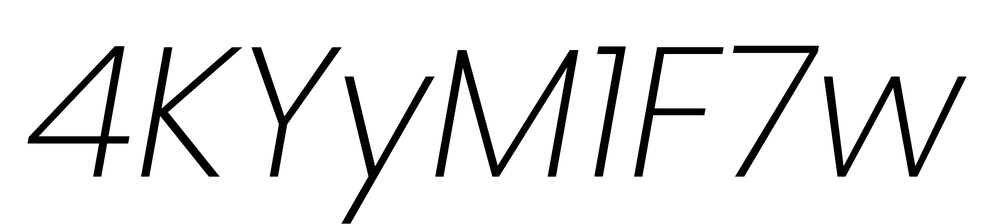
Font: Poppins-ExtraLightItalic